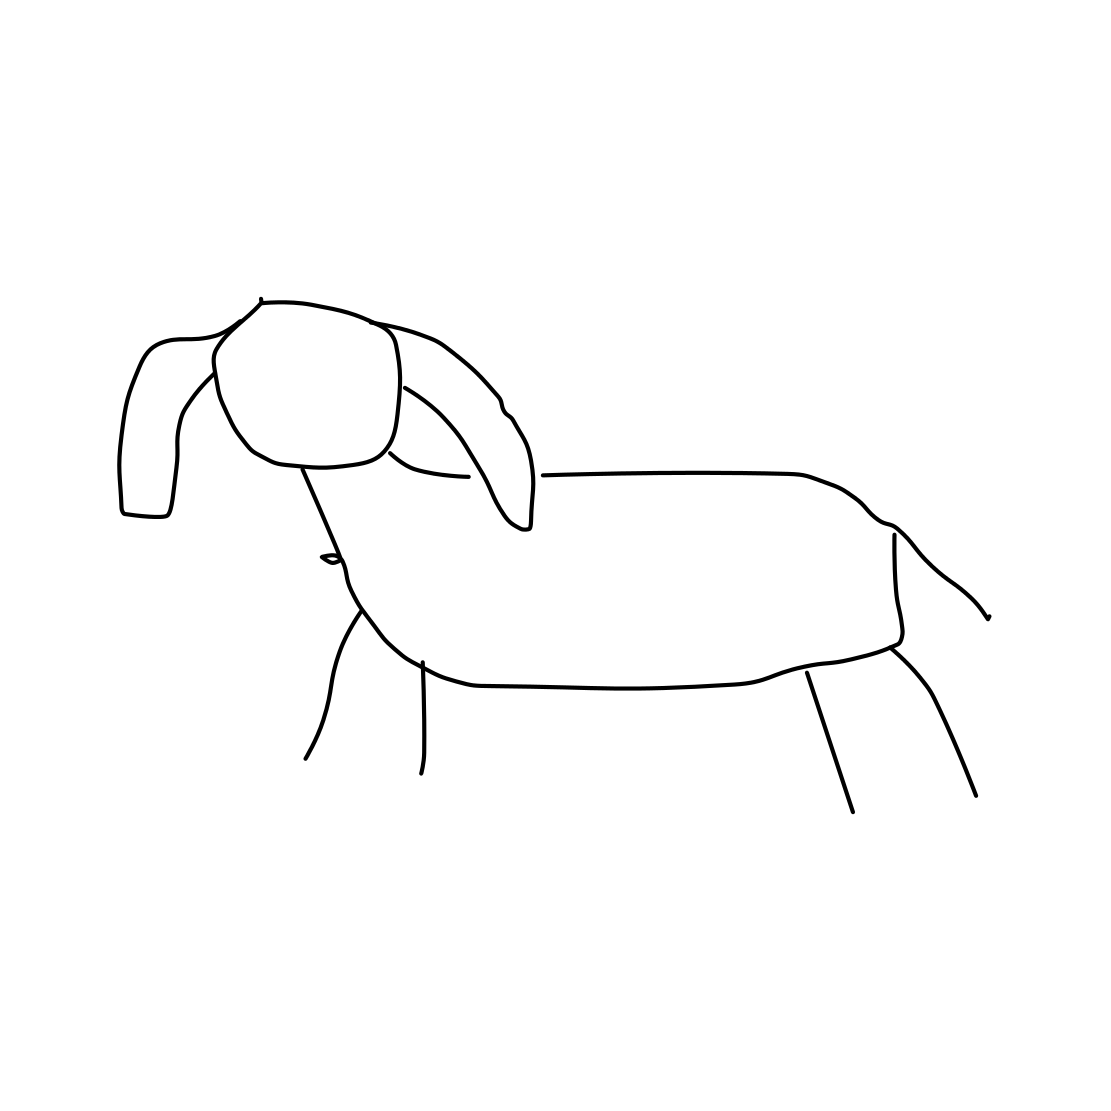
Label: dog